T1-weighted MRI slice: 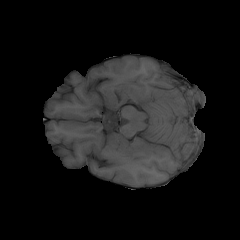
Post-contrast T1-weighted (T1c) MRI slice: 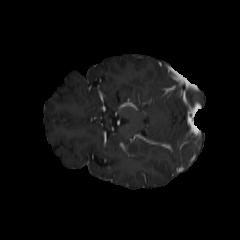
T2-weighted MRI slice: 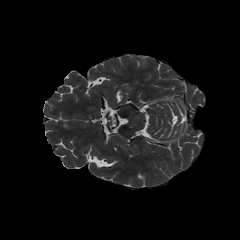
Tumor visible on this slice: no